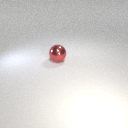
large red metal sphere